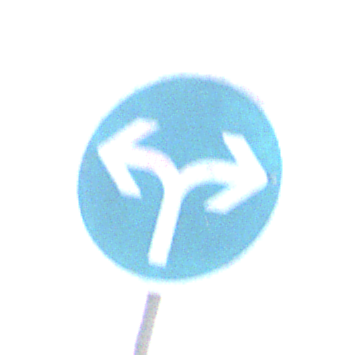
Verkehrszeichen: VorgeschriebeneFahrtrichtungRechtsOderLinks
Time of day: MorningAfternoon
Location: Outdoor (Suburban)
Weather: PartlyCloudy
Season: NotSpecified
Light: Natural